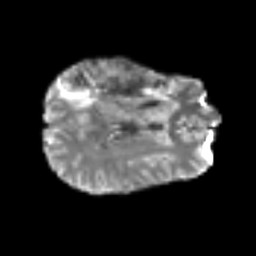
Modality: T2w
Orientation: axial
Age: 54
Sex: male
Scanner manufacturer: siemens
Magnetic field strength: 3 T
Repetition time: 6.1 s
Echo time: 0.101 s